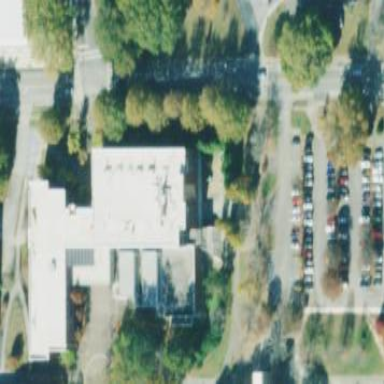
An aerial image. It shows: College building.